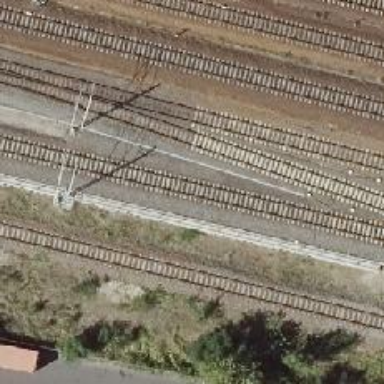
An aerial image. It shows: Railway track with contact line for electrification.